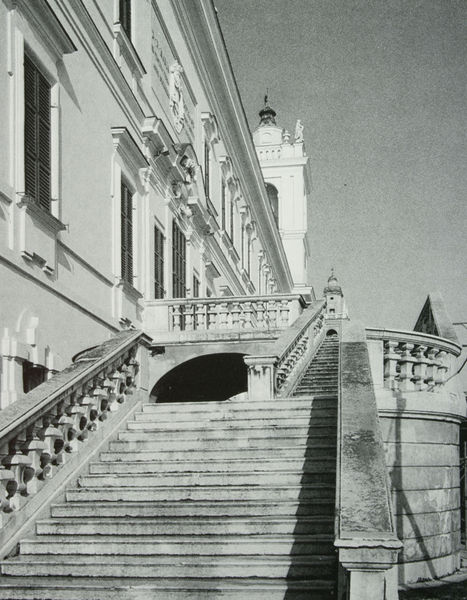
Titel: Treppe der Gartenfassade
Künstler: Ferdinando Galli Bibiena
Standort: Colorno
Institution: Palazzo Ducale
Schlagwörter: himmel, schatten, weiß, fenster, laterne, licht, marmor, schwarz, dach, gebäude, haus, schloss, wand, architektur, barock, stein, häuser, brücke, brüstung, kirche, figur, fensterläden, rund, turm, skulptur, balkon, terrasse, bogen, fassade, mauer, läden, treppe, treppen, vorsprung, detail, aufgang, geländer, stufe, stufen, bauer, tor, foto, fotografie, zugang, außen, türme, palast, balustrade, schwarz-weiß, kathedrale, sims, gesims, putz, freitreppe, ballustrade, rennaissance, hasu, kapitol, ädikula, michelangelo, rondell, rustica, treppenaufgang, balluster, steintreppe, unterführung, arcitektur, ballustern, balustern, fesnterläden, tirm, #fassade